Question: How can I avoid the document text and the header overlapping?

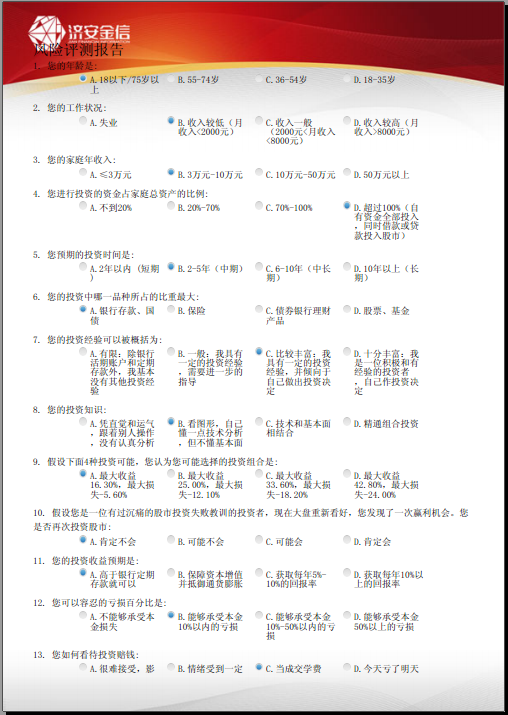
Answer: You'll have to set margins to your document, in order to take into account the space used by the header. Have a look at this <URL>:
'''
Document doc = new Document(Rectangle pageSize,
float marginLeft,
float marginRight,
float marginTop, // <-- you want to play with this paramater
float marginBottom)
'''